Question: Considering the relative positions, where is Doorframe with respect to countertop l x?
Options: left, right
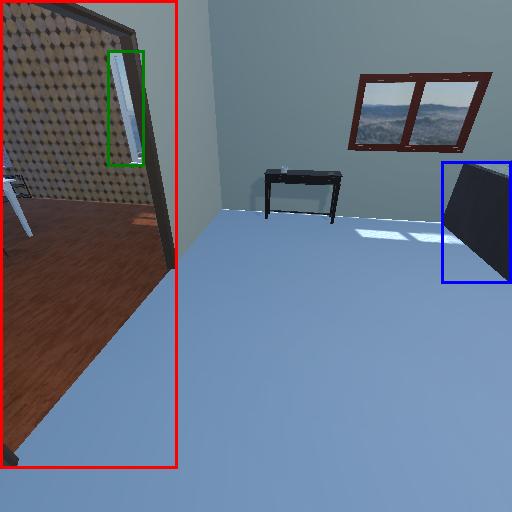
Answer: left